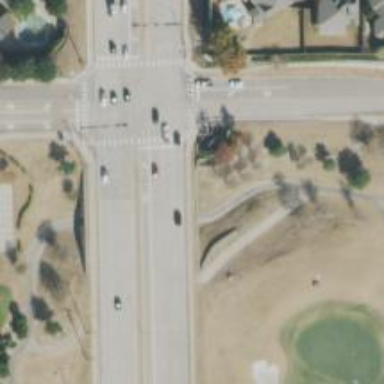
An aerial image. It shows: Golf cartpath that is also road path.